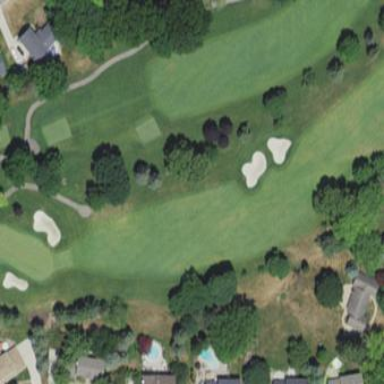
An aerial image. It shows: Lush grass fairway on golf course.